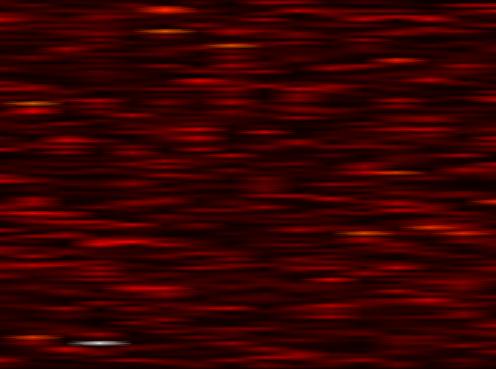
Label: FBMC